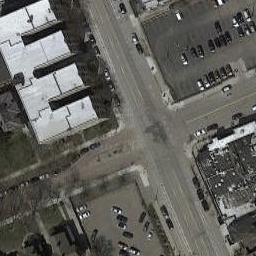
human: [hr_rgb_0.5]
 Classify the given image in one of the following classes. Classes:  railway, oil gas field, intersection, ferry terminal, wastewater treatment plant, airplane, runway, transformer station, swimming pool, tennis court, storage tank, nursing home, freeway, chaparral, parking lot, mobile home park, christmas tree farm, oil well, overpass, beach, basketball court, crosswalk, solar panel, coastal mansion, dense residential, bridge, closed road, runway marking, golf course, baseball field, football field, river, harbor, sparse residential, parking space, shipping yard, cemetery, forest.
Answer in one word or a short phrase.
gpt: intersection